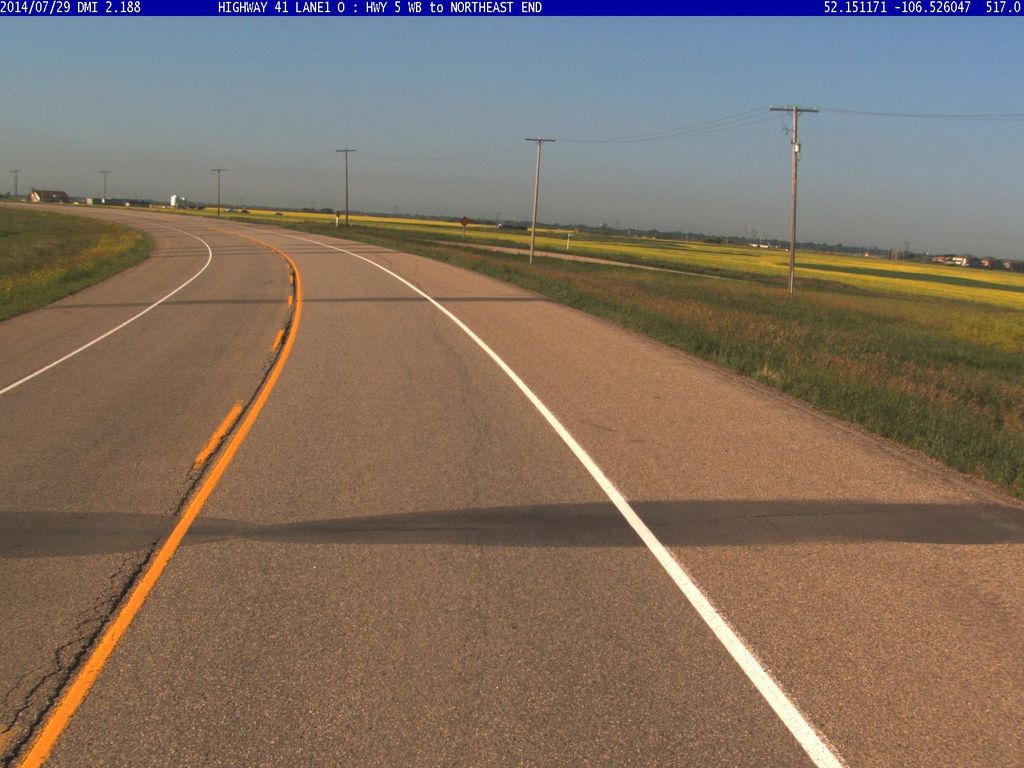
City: saskatoon